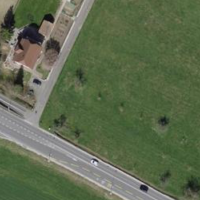
EUNIS habitat code: 55
Species observed at this site:
Linaria vulgaris